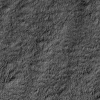
Atmospheric dust classification: not_dusty